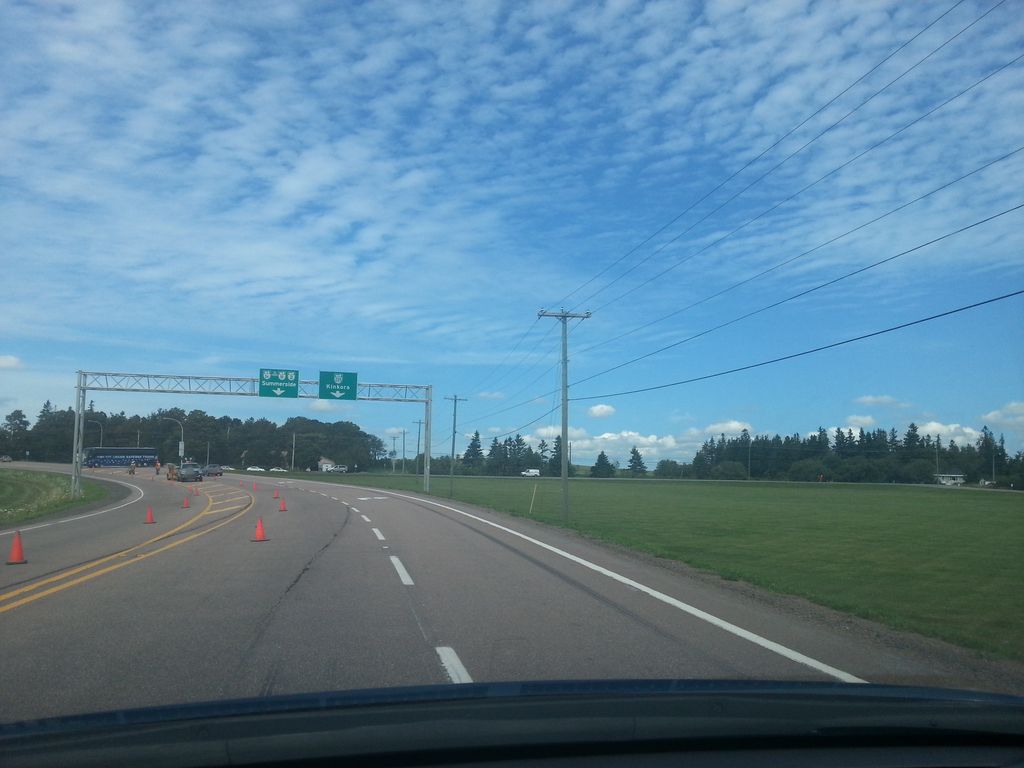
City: charlottetown